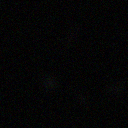
Screen state: off